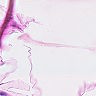
Metastatic tissue present: no